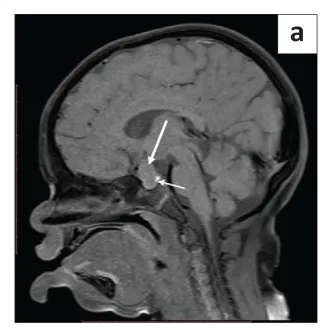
(a) Sagittal T1W images show a T1 iso-intense sellar and suprasellar mass (long white arrow). The posterior pituitary is seen separate from the mass as a T1 bright spot (small white arrow in a).
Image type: radiology (mri)